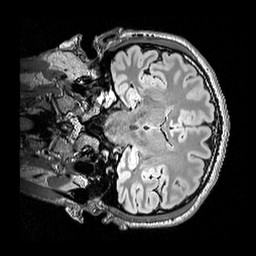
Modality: FLAIR
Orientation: coronal
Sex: male
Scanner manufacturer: siemens
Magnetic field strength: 3 T
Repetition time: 5 s
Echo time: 0.395 s